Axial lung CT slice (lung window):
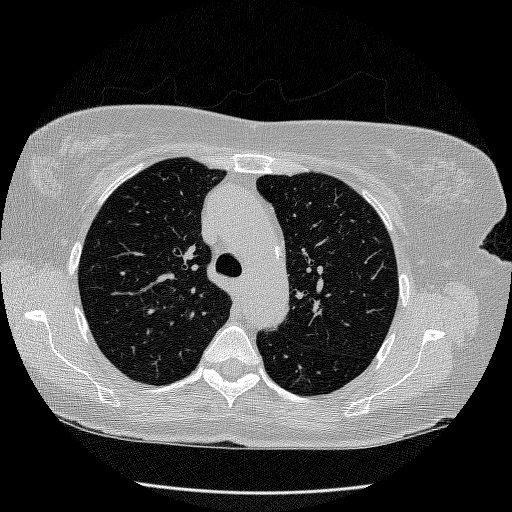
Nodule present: no